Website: macys
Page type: customer-info-address
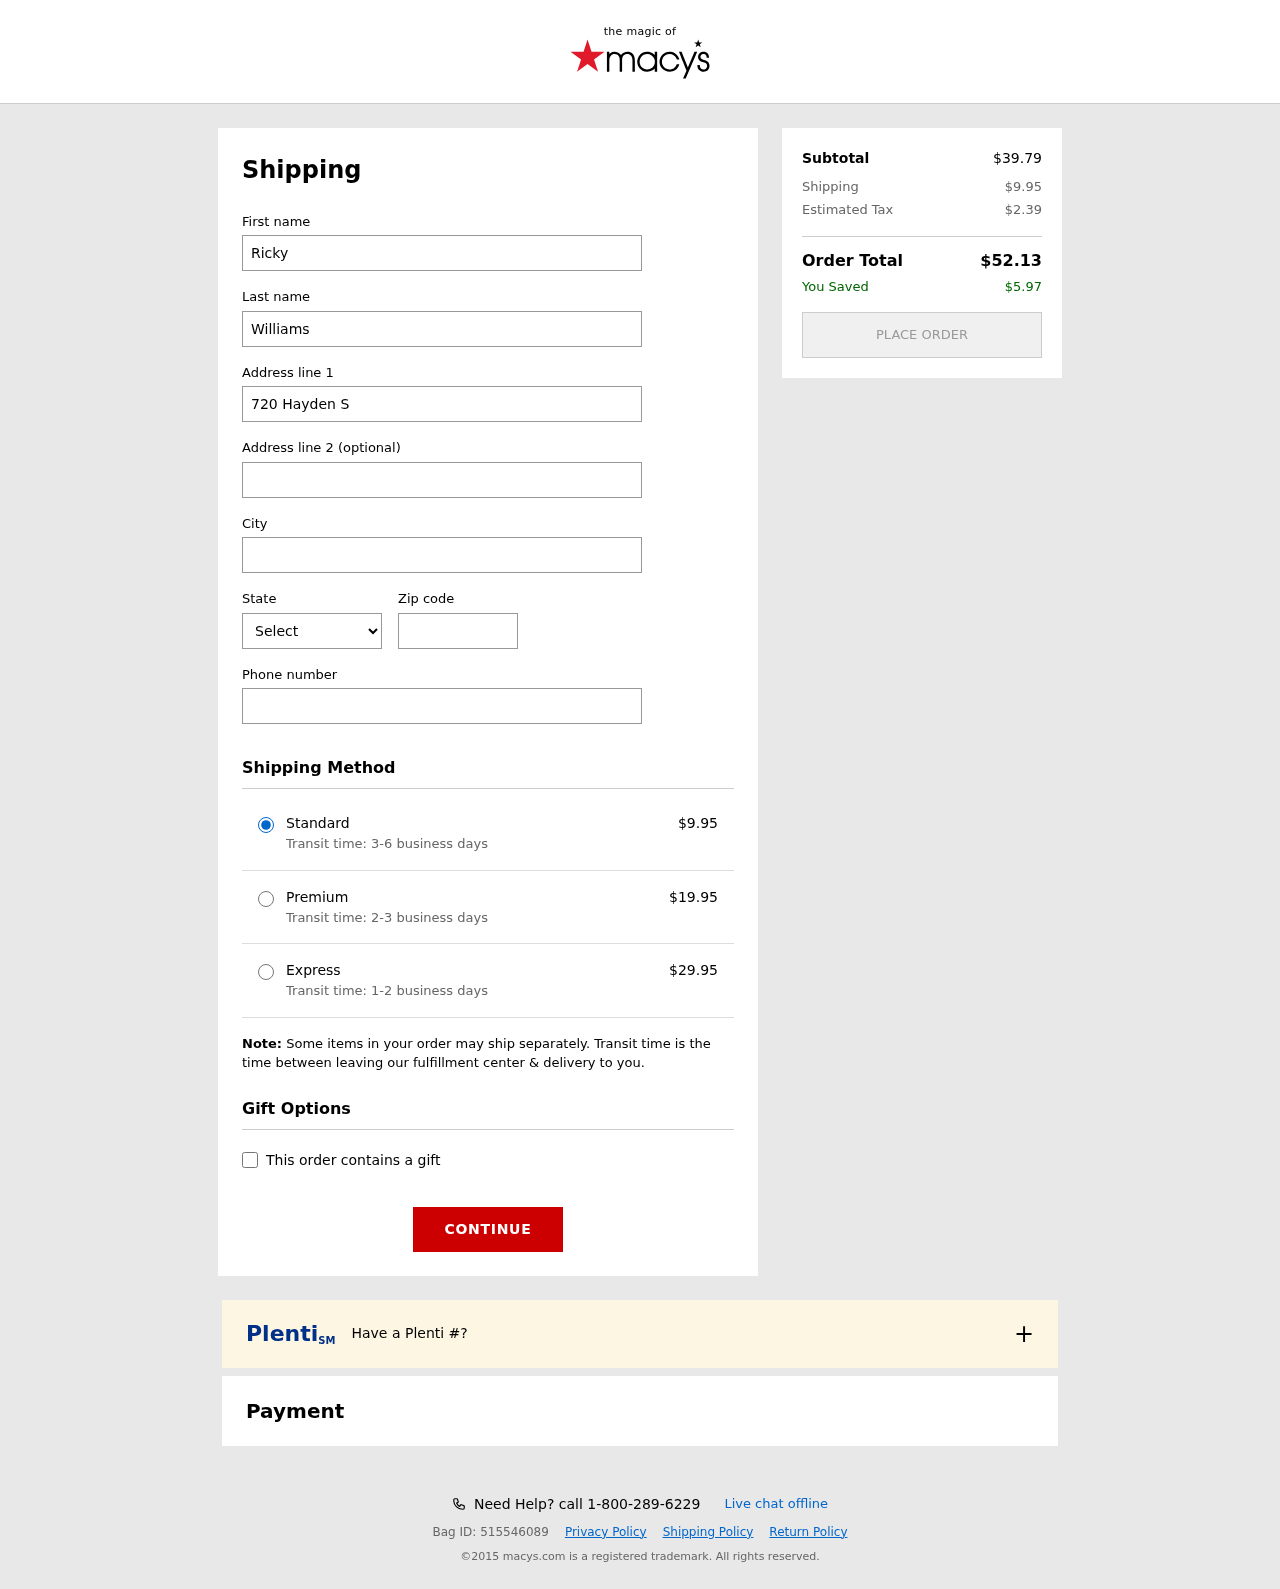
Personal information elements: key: PII_CITY
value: Allenchester
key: PII_FIRSTNAME
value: Ricky
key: PII_LASTNAME
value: Williams
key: PII_PHONE
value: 7497039422
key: PII_POSTCODE
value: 67600
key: PII_STATE_ABBR
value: SC
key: PII_STREET
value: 720 Hayden Shore
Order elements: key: ORDER_SHIPPING_COST
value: $9.95
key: ORDER_SHIPPING_COST_PREMIUM
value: $19.95
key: ORDER_SHIPPING_COST_EXPRESS
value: $29.95
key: ORDER_SUBTOTAL
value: $39.79
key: ORDER_TAX
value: $2.39
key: ORDER_TOTAL
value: $52.13
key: ORDER_SAVINGS
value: $5.97